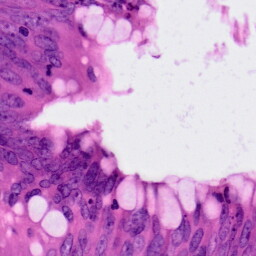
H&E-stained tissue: Colon